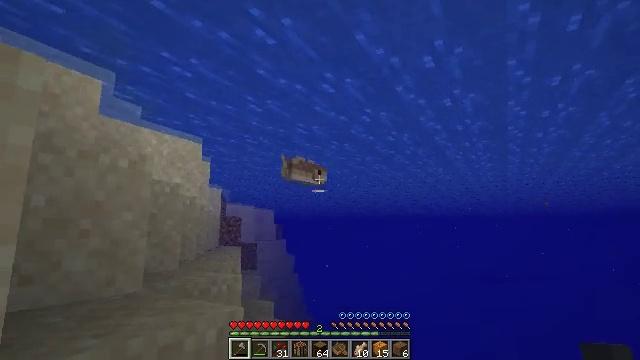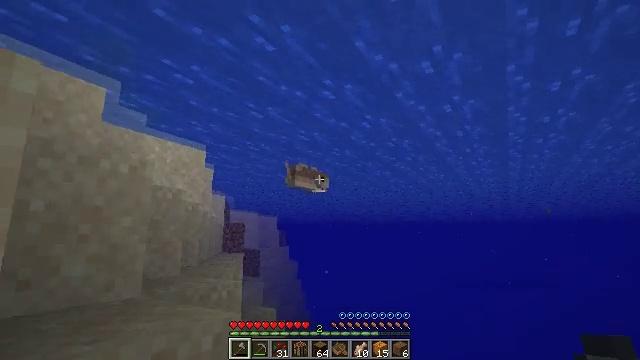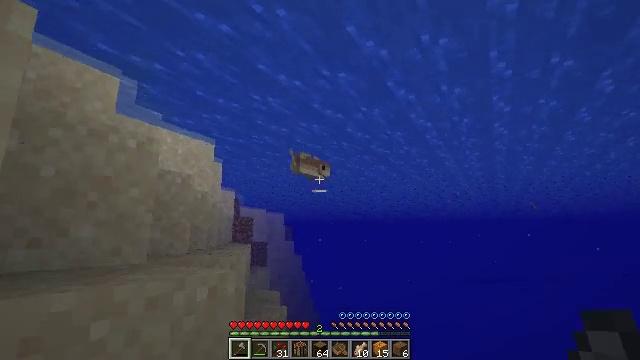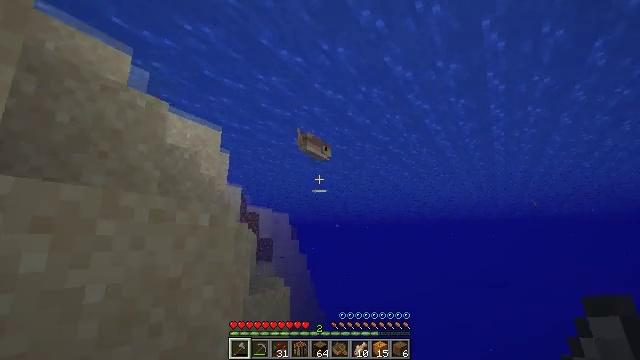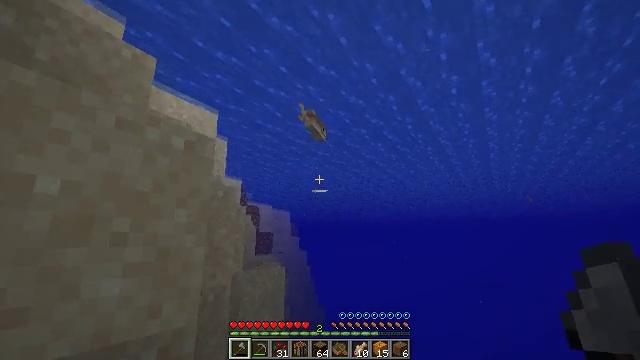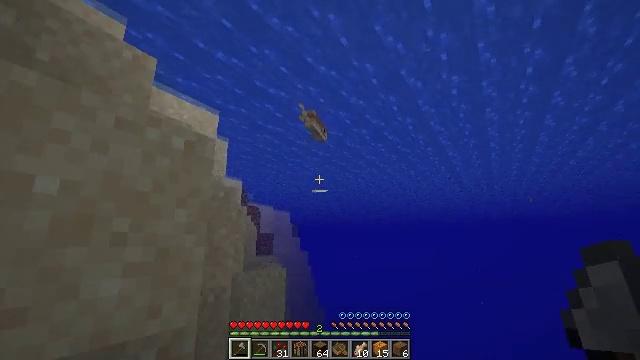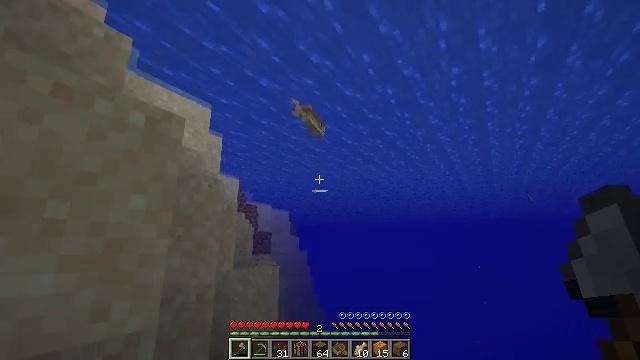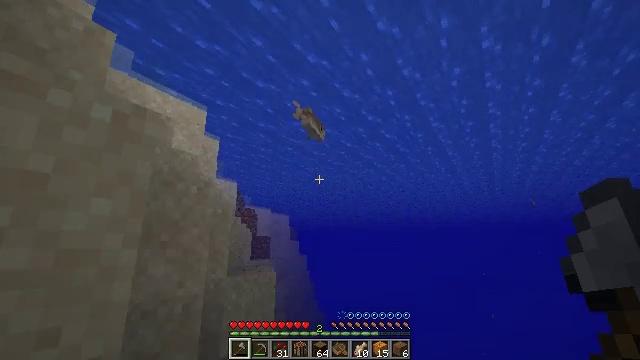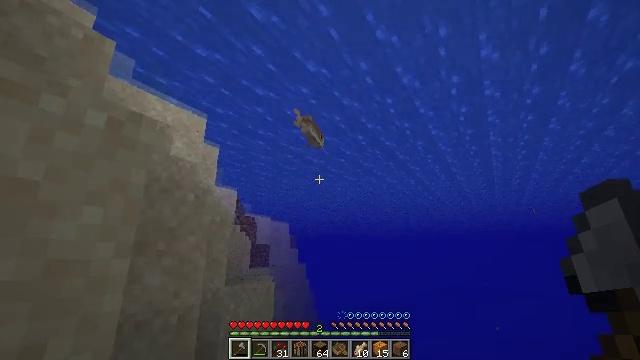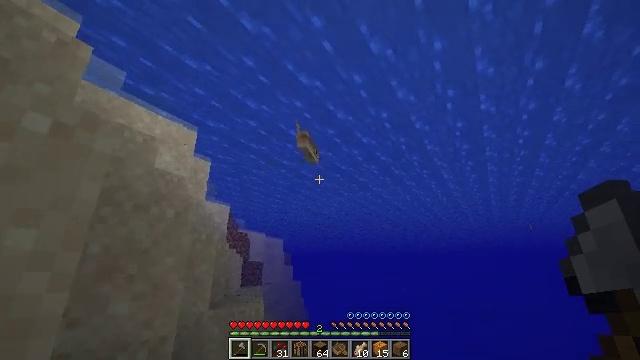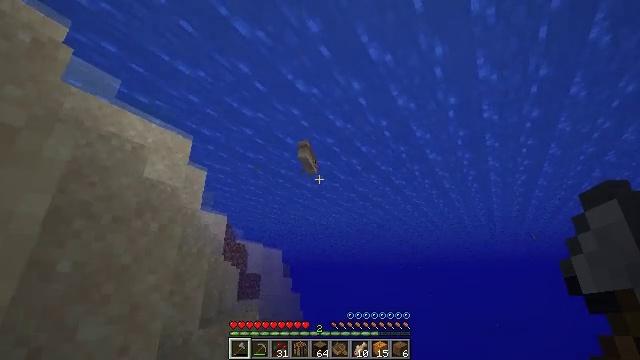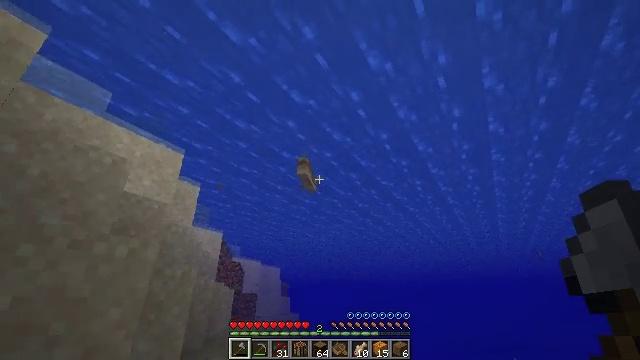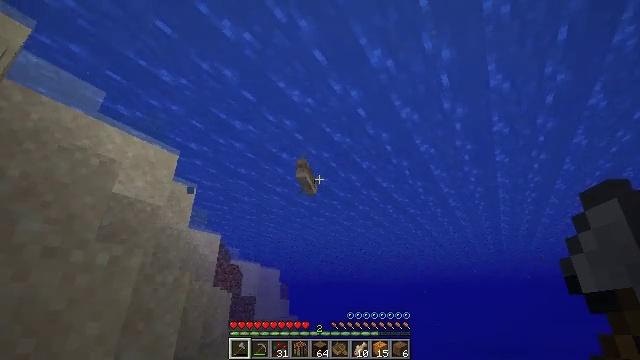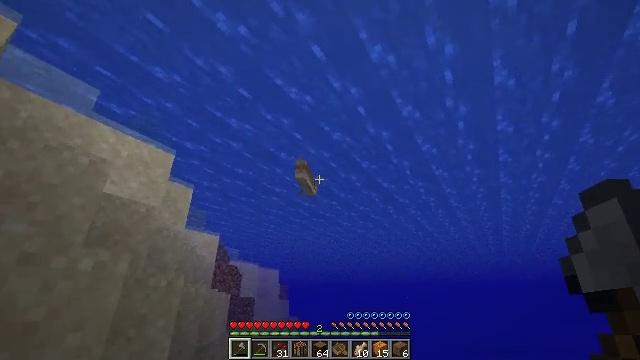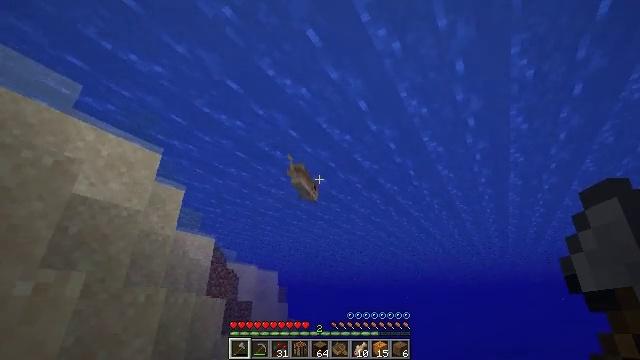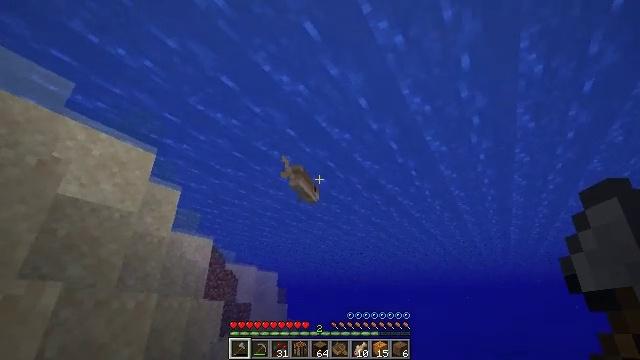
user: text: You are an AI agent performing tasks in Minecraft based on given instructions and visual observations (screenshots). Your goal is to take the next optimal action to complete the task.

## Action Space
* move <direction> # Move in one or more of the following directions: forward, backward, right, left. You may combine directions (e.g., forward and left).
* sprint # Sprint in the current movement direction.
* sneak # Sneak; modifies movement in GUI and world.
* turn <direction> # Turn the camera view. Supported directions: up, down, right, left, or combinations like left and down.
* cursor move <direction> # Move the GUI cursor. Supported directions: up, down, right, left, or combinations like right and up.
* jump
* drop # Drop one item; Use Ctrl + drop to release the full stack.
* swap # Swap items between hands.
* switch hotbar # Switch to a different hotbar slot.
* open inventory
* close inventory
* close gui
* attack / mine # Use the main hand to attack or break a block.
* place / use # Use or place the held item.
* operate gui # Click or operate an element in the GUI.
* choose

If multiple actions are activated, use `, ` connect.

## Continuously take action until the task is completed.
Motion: motion action
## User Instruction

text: Hunt fish.
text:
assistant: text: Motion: move forward and move right, sprint, turn up
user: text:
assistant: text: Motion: move forward and move right, sprint
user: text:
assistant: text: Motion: move forward, sprint, turn left and up
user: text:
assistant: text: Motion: move forward, sprint
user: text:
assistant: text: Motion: move forward, sprint
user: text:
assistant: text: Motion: move forward, sprint
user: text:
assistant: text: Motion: move forward, sprint
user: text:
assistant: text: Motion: move forward, sprint, turn up
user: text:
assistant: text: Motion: move forward, sprint, turn up
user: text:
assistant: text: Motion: move forward, sprint, turn up
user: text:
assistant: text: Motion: move forward, sprint, turn up
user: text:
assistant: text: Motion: move forward, sprint
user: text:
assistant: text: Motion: move forward, sprint
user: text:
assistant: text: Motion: move forward, sprint
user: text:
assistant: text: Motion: move forward, sprint
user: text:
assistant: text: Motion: move forward, sprint
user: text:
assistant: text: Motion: move forward, sprint
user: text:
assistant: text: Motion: move forward, sprint
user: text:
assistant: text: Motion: move forward, sprint, turn down
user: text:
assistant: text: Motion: move forward, sprint, turn down
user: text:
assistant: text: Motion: move forward, sprint, turn down
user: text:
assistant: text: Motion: move forward, sprint, turn down, attack / mine
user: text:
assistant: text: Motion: move forward, sprint, turn down, attack / mine
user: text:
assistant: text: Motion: move forward, sprint, turn down, attack / mine
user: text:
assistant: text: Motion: move forward, sprint, attack / mine
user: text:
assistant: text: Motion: move forward, sprint, attack / mine
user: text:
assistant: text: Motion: sprint